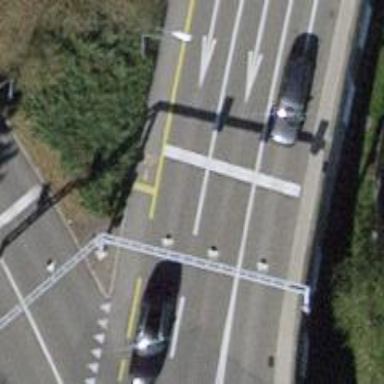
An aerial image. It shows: Road with traffic signals.